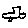
Label: car